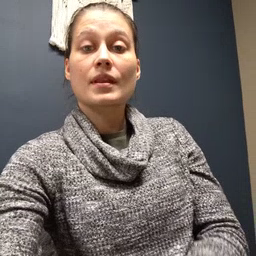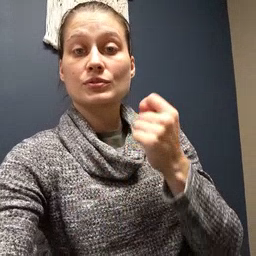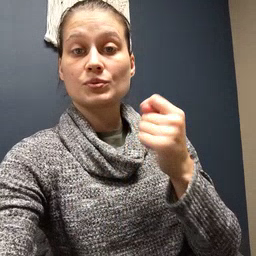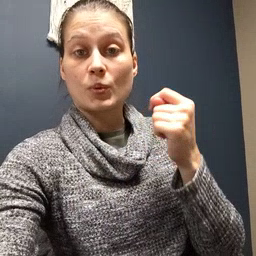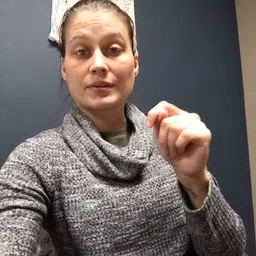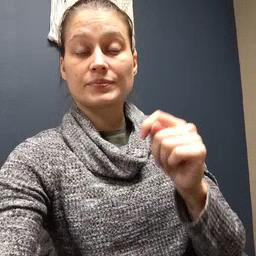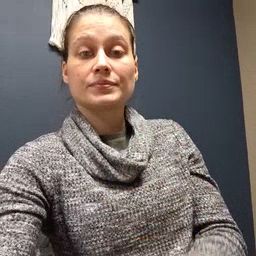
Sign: toy